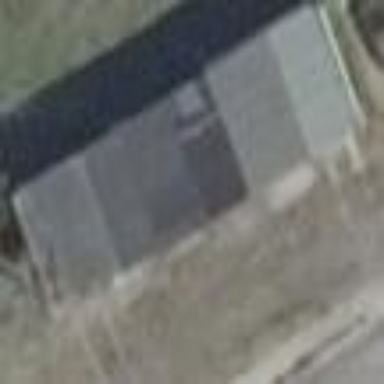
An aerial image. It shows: Group of garages.